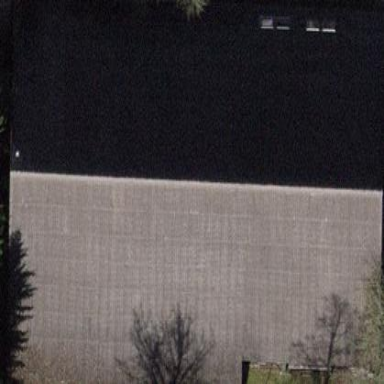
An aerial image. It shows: Building located in farmyard.